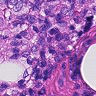
Metastatic tissue present: yes